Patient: sex M, age 63
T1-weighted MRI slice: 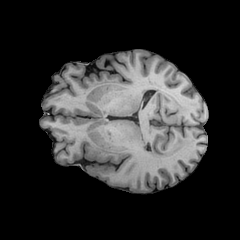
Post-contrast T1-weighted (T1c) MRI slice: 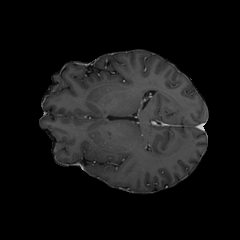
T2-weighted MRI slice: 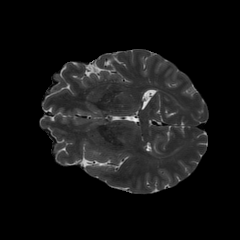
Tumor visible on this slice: yes
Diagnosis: Glioblastoma, IDH-wildtype
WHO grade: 4